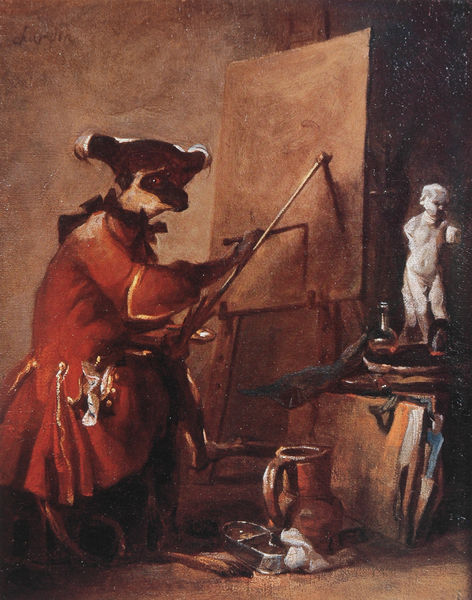
Titel: Der Affe als Maler
Künstler: Jean-Baptiste Siméon Chardin
Standort: Chartres
Institution: Musée des Beaux-Arts
Schlagwörter: blau, blätter, dunkel, fuß, gemälde, kopf, schatten, weiß, ocker, sitzen, braun, glas, hintergrund, hut, licht, schwarz, tisch, ölbild, blick, hund, rot, tier, tuch, beige, malerei, rock, schleife, flasche, wand, arm, augen, falten, kragen, bild, öl, boden, auge, figur, gewand, gold, mantel, stoff, schleifen, ohren, stock, affe, kanne, krug, putte, putto, skulptur, statue, beine, huf, schwanz, bilder, modell, stab, farbe, linien, füsse, hocker, karikatur, verkleidung, büste, halstuch, atelier, maler, staffelei, pfoten, plastik, fliege, jackett, gefäß, schaf, lappen, maske, denken, dose, torso, künstler, karrikatur, uniform, leinwand, napoleon, dreispitz, tasche, malen, palette, pinsel, pfote, fuchs, schnauze, schloß, teufel, wams, fabelwesen, general, tonig, mappe, hörner, bild im bild, malstock, stafflei, gipsfigur, zeichenmappe, ziege, ungeheuer, tierkopf, wirt, zweispitz, monster, tatze, groteske, zeichnungen, tsich, zeichnungsmappe, ams, gipsmodell, preußisch, rockw, scherz, tosrso, zeichenstock, zeichungen, terpentin, staffeilei, daf